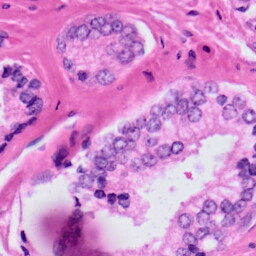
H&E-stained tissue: Prostate